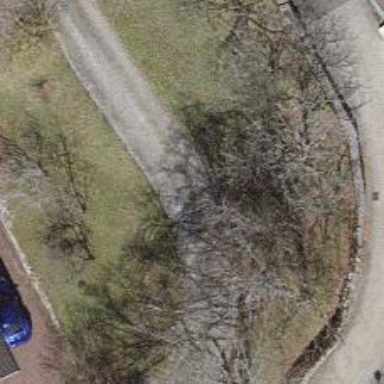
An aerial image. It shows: Cobblestone alley used as service road.